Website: apple
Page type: billing-address
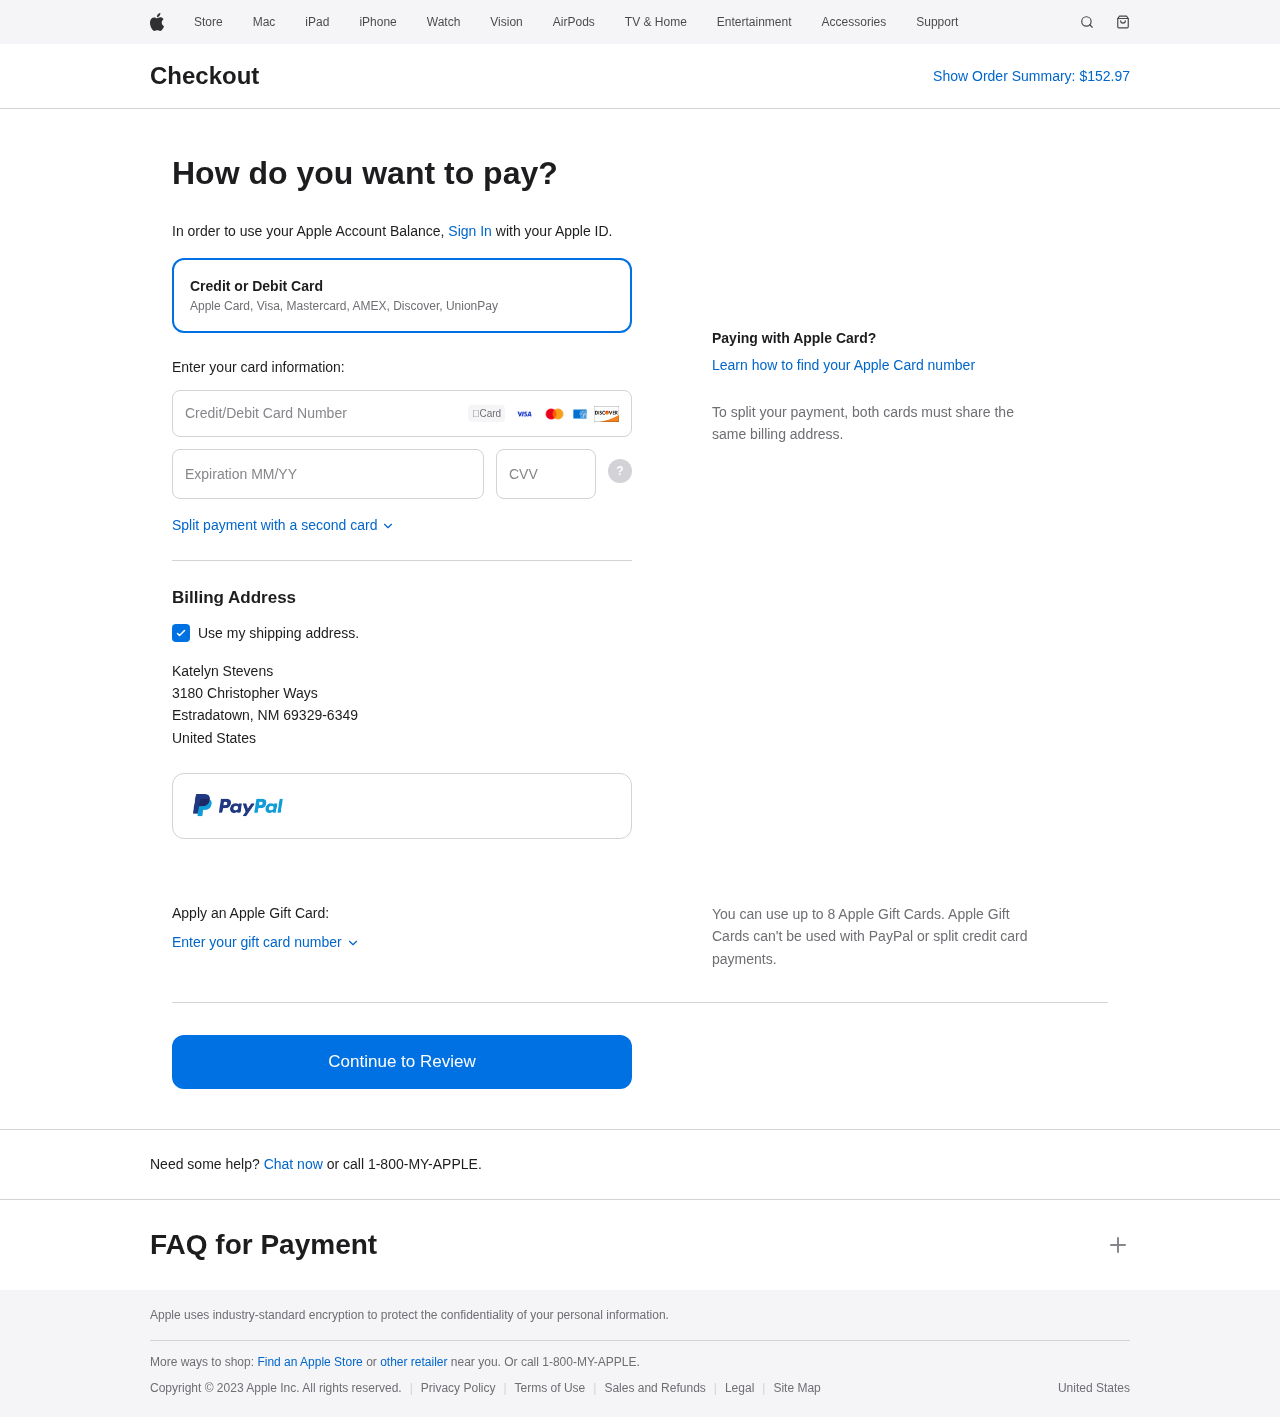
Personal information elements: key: PII_CARD_CVV
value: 188
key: PII_CARD_EXPIRY
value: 06/28
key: PII_CARD_NUMBER
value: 6011 5570 6844 9662
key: PII_CITY
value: Estradatown
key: PII_COUNTRY
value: United States
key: PII_FULLNAME
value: Katelyn Stevens
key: PII_POSTCODE_FULL
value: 69329-6349
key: PII_STATE_ABBR
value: NM
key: PII_STREET
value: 3180 Christopher Ways
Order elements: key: ORDER_TOTAL
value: $152.97